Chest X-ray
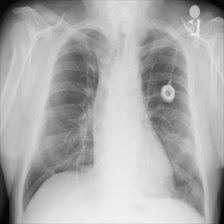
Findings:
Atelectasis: negative
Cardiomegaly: negative
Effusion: negative
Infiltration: negative
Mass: positive
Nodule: negative
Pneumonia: negative
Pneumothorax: negative
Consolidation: negative
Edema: negative
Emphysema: negative
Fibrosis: negative
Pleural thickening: negative
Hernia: negative